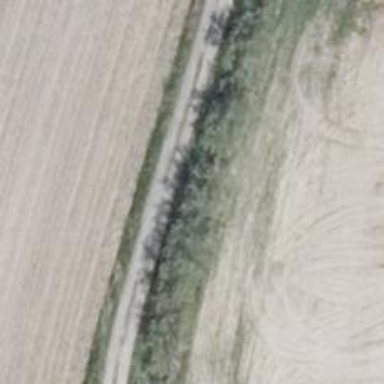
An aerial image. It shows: Row of deciduous broadleaved trees.